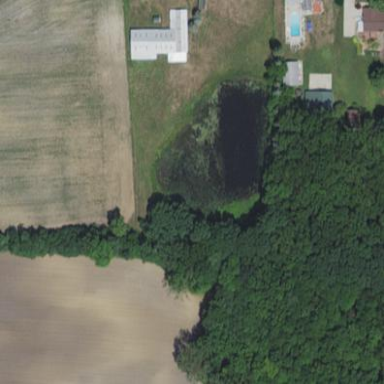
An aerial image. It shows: Pond with natural water.